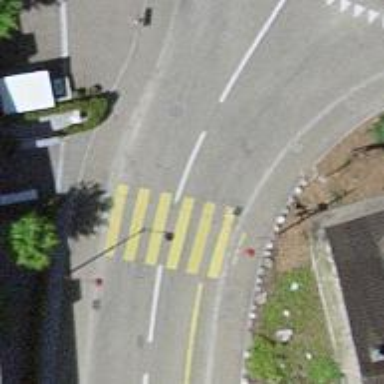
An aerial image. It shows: Unmarked crossing with zebra crossing reference.